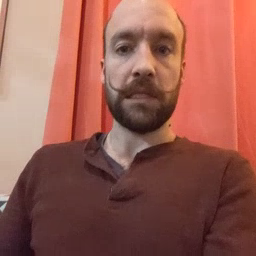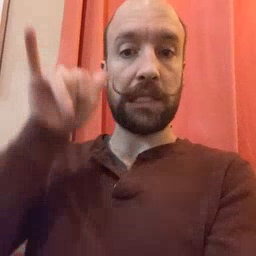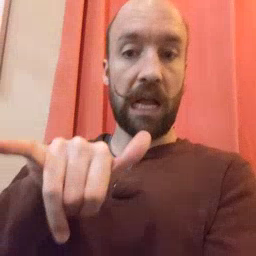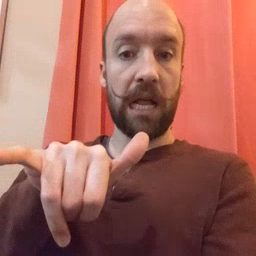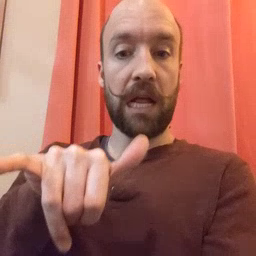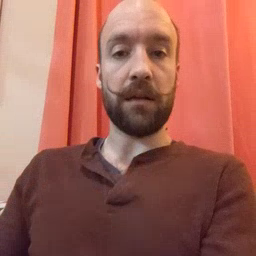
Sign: stay